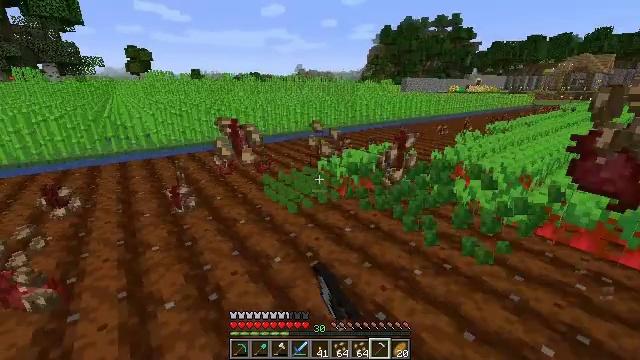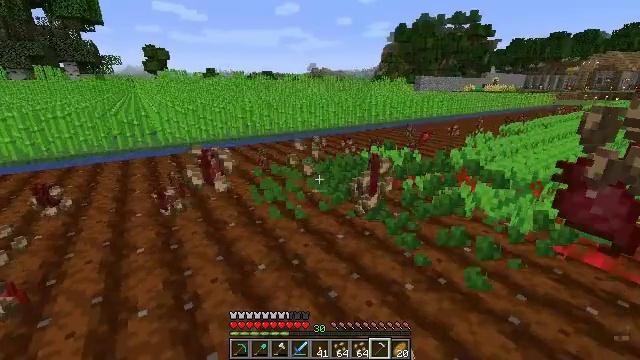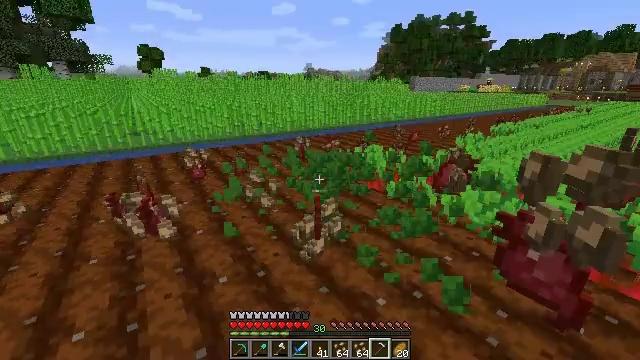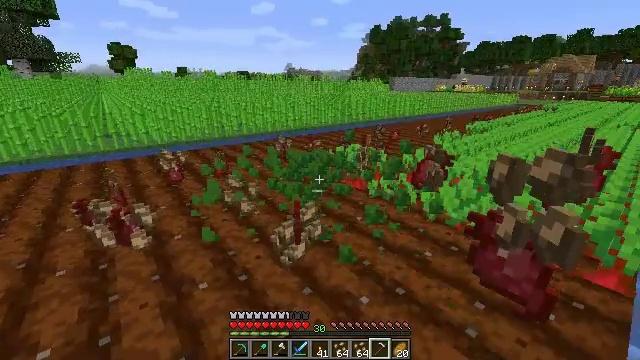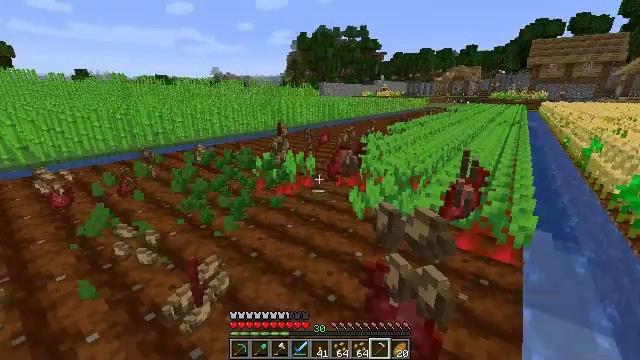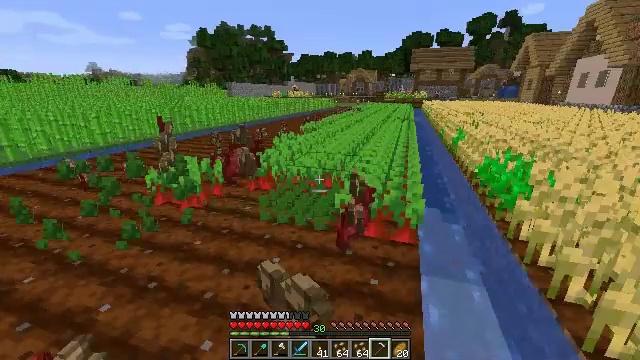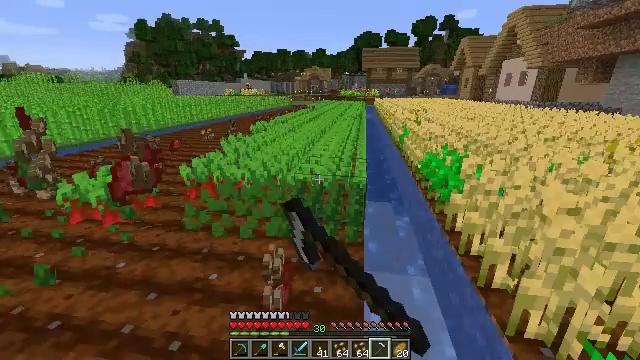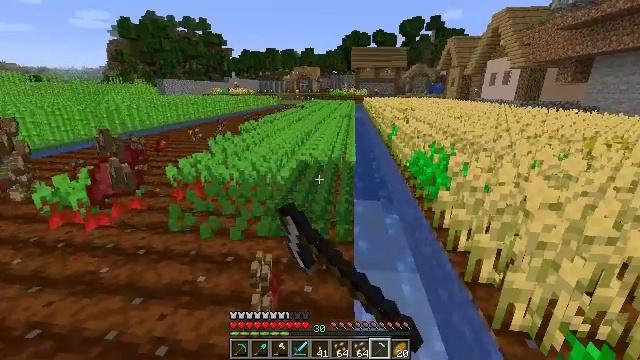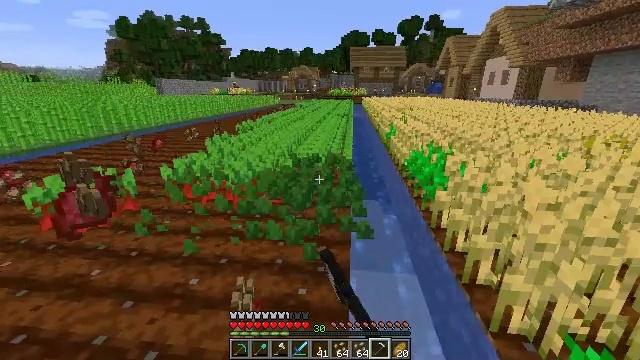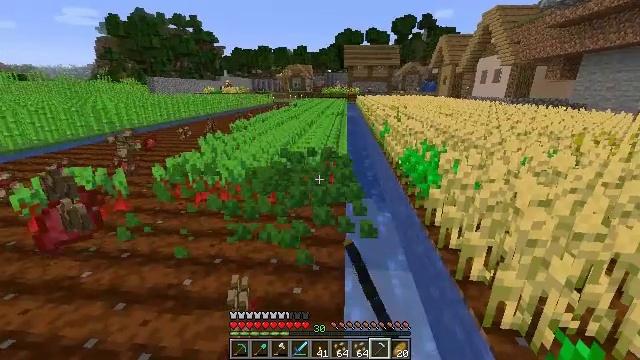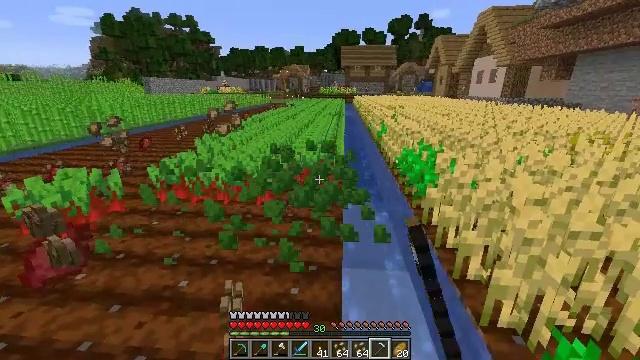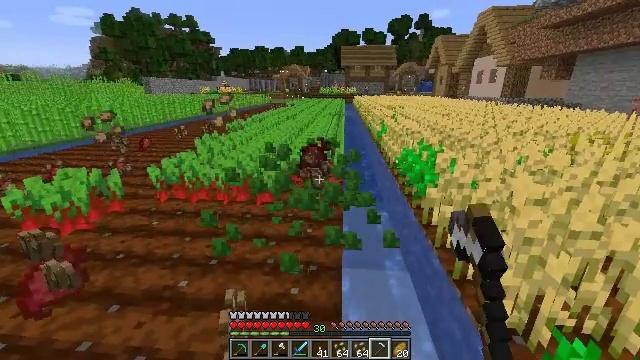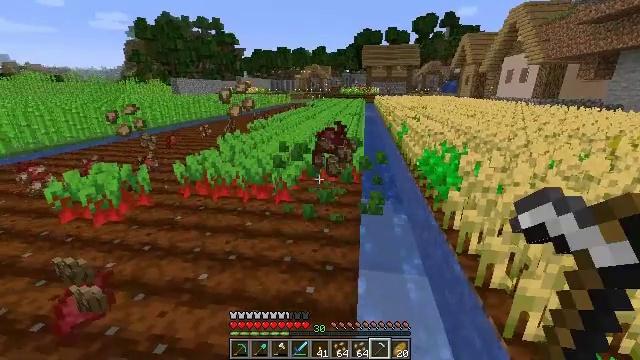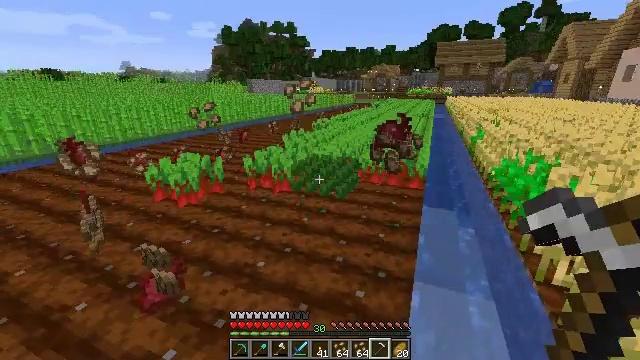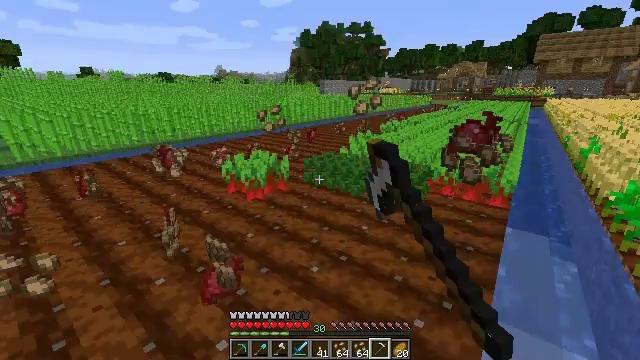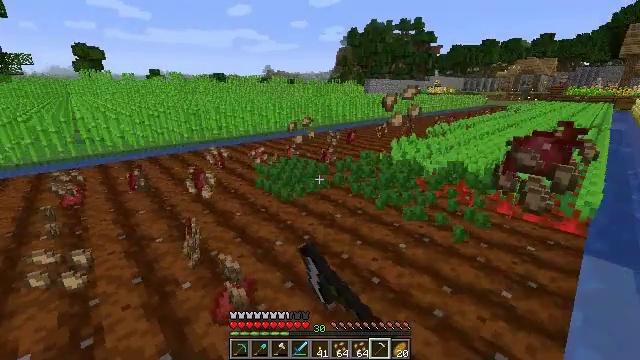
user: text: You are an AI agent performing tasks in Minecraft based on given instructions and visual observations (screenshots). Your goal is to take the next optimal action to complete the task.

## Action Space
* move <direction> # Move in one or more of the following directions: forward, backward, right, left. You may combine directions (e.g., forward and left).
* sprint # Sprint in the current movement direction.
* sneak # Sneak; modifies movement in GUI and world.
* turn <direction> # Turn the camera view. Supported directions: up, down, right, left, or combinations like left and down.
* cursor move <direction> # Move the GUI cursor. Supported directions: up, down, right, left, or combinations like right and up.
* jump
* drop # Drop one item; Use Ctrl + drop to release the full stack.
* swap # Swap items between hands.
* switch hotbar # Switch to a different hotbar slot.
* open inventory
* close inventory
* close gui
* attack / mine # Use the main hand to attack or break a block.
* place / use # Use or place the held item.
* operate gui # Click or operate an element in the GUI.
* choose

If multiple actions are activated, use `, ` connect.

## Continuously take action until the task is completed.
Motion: motion action
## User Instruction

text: Harvest beetroots from the farm.
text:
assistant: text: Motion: move forward and move right, turn left, attack / mine
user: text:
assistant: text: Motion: move forward and move right, attack / mine
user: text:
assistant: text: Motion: move forward and move right, turn right, attack / mine
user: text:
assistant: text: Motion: move right, turn right and up, attack / mine
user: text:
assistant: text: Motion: move right, turn right, attack / mine
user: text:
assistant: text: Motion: turn right, attack / mine
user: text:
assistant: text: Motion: turn right, attack / mine
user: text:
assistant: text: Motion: attack / mine
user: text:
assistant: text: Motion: turn right, attack / mine
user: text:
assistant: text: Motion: attack / mine
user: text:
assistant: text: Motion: attack / mine
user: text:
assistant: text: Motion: turn left, attack / mine
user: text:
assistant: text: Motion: move forward, turn left, attack / mine
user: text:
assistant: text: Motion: move forward, turn left, attack / mine
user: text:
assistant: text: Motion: move forward and move right, turn left, attack / mine
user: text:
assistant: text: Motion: move forward and move right, turn left, attack / mine
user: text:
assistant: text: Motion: move forward and move right, turn left, attack / mine
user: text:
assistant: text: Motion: move forward and move right, turn left, attack / mine
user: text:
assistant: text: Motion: move forward and move right, attack / mine
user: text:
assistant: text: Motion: move forward and move right, turn right, attack / mine
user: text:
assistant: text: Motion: move forward and move right, turn right, attack / mine
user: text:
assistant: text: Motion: move right, turn right, attack / mine
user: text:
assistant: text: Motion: turn right, attack / mine
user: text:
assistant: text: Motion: attack / mine
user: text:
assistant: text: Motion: attack / mine
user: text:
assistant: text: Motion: attack / mine
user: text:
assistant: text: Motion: attack / mine
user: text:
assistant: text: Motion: attack / mine
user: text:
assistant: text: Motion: turn left, attack / mine
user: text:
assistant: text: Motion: move forward, turn left, attack / mine